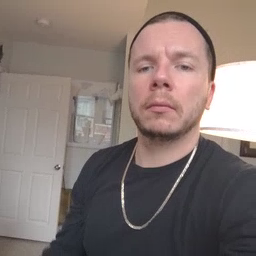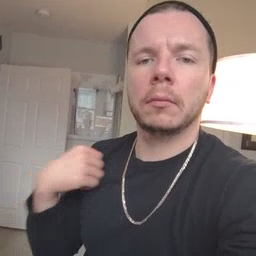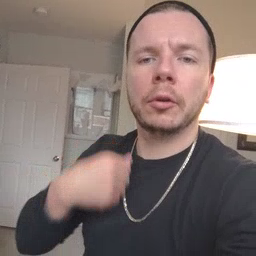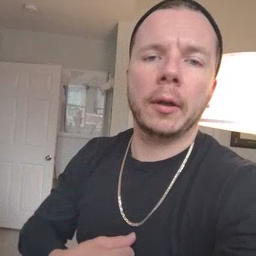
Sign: jacket